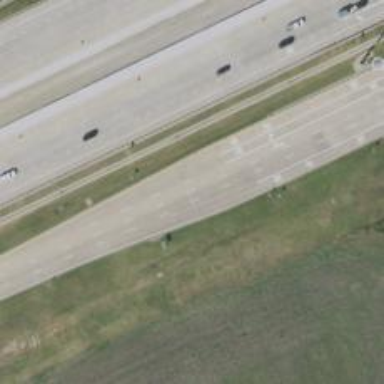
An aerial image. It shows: Secondary road with frontage road.